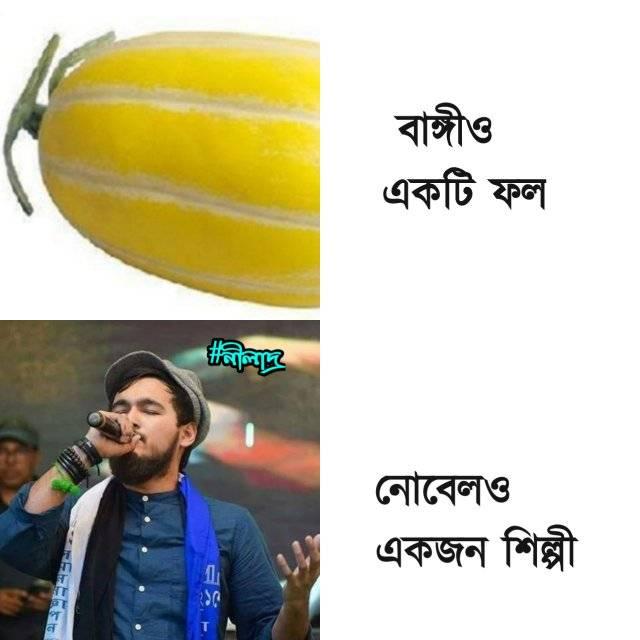
Caption: বাংঙ্গীও একটি ফল     নোবেলও একজন শিল্পী
Label: hate